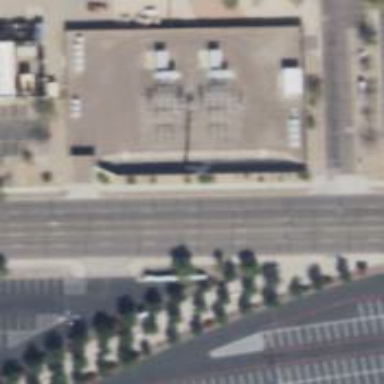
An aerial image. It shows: Outdoor power substation located behind wall. The substation operates at the distribution level.